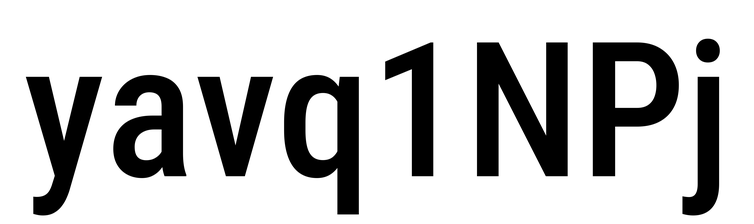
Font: Roboto_Condensed_Medium